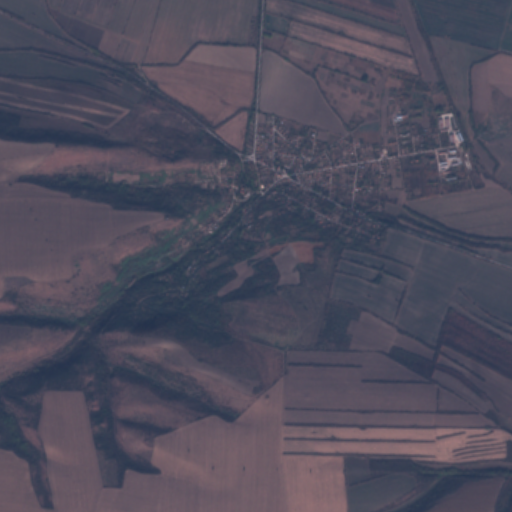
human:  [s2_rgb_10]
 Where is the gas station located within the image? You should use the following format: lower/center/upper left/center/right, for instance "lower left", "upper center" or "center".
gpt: The gas station is located in the upper center of the image.
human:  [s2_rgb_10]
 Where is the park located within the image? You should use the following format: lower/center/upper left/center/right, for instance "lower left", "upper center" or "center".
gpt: The park is located in the upper center of the image.
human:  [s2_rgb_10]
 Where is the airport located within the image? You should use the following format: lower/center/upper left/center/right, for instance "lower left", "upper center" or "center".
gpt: There is no airport in the image.